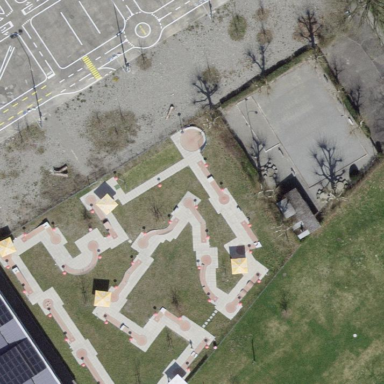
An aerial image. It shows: Miniature golf leisure land.